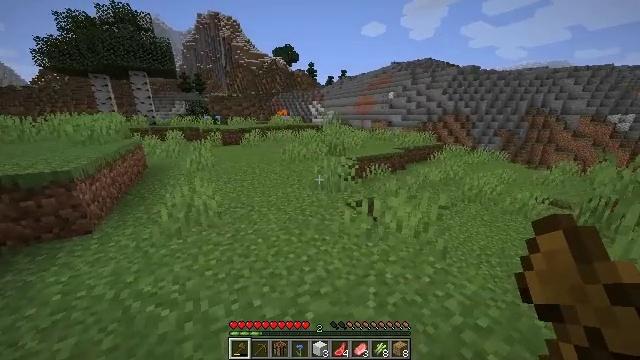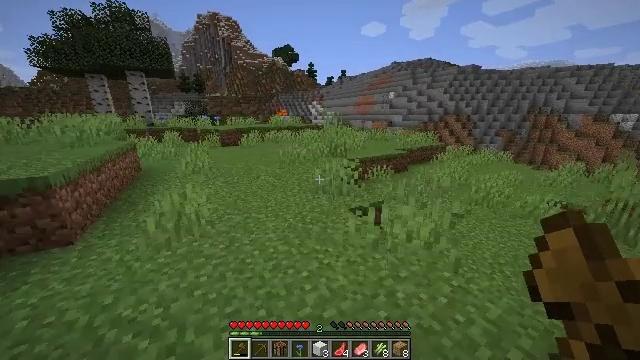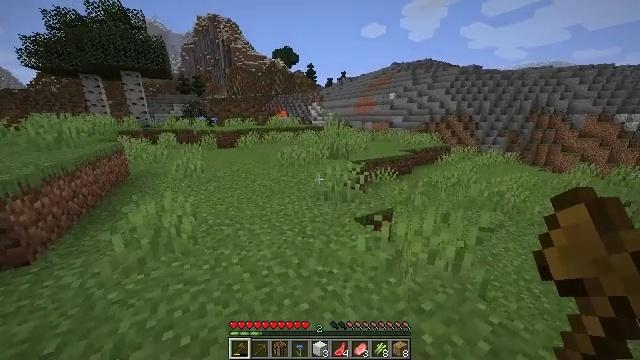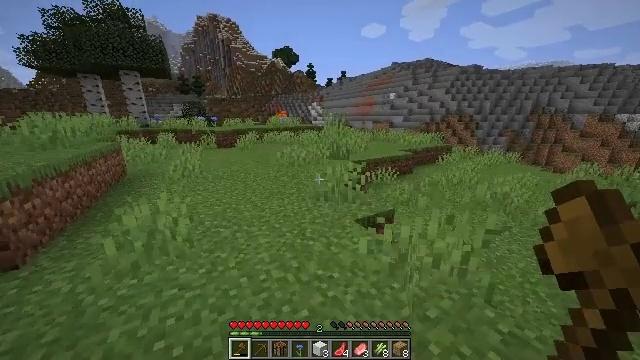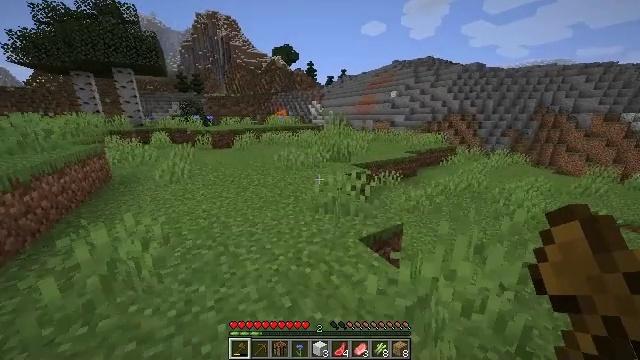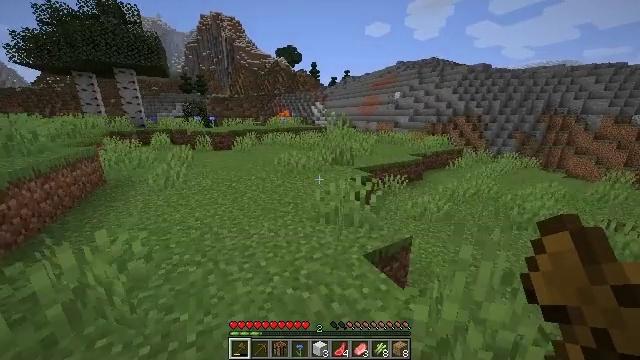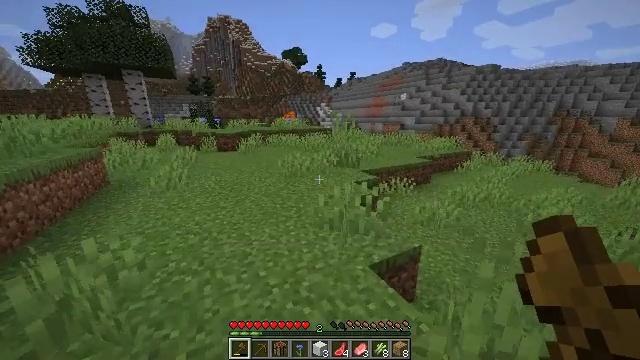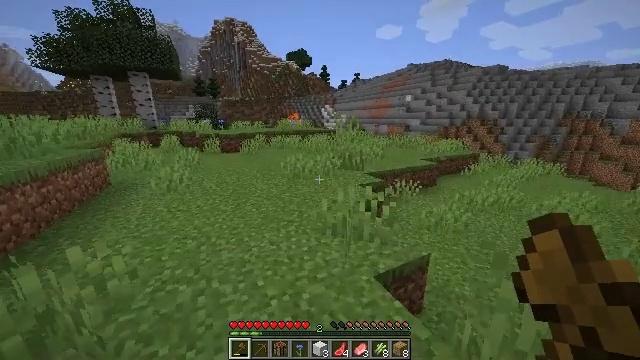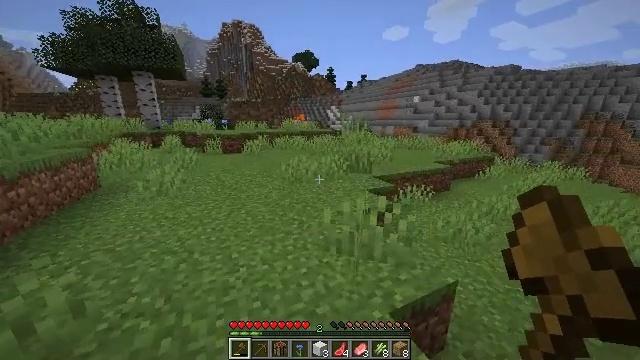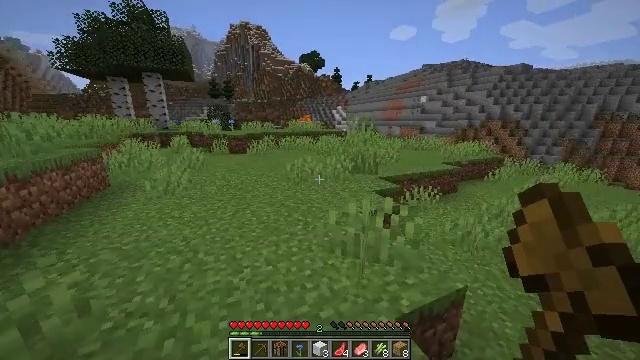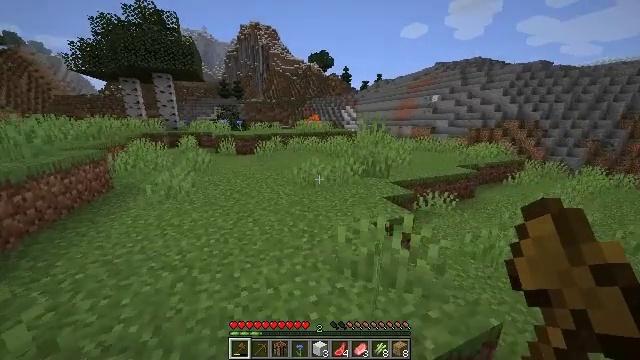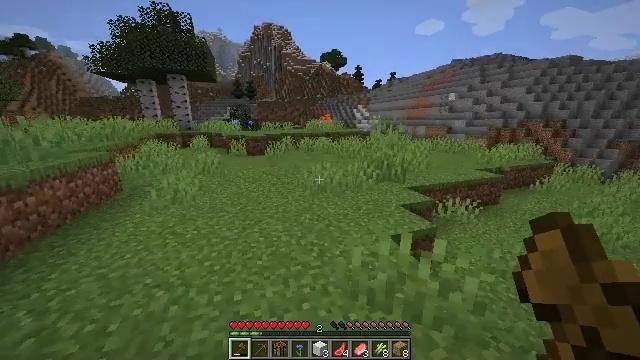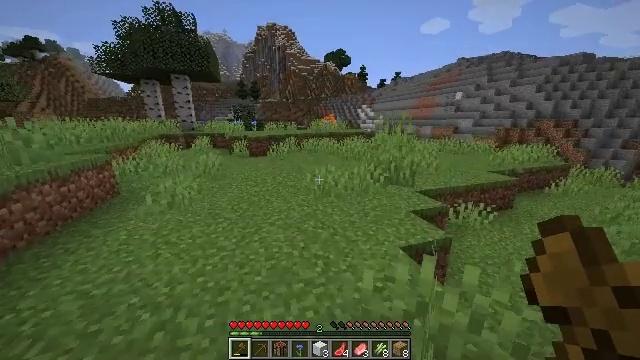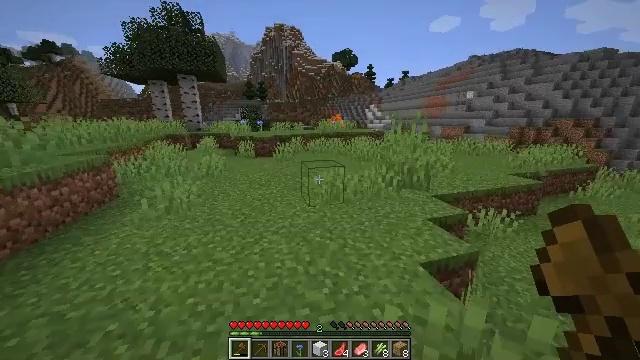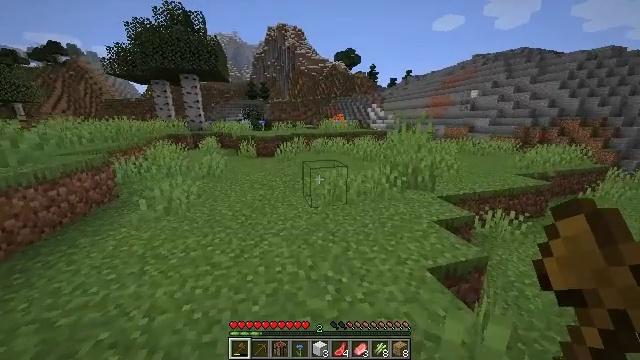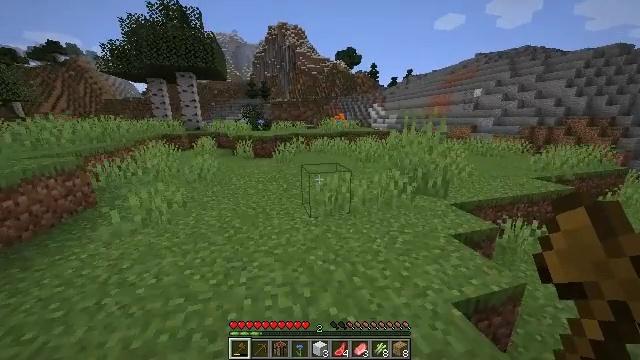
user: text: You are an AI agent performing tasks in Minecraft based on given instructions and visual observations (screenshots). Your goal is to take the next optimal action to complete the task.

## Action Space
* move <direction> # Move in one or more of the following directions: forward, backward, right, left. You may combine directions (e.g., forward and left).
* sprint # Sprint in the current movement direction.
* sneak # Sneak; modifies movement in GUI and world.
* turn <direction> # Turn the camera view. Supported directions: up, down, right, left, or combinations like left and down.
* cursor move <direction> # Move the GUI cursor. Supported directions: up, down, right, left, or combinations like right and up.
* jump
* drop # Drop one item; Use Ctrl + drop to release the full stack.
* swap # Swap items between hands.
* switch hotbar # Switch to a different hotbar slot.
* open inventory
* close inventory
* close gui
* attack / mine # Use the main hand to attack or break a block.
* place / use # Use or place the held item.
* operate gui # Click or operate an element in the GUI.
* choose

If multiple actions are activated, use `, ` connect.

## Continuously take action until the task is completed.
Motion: motion action
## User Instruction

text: Gather grass block for landscaping.
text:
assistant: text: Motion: move forward
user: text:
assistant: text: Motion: move forward
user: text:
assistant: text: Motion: move forward
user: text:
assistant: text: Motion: move forward
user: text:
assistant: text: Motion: move forward
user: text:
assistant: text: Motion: move forward, turn left
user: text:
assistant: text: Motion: move forward, turn left
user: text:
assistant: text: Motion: move forward, turn left
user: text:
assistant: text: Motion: move forward, turn left
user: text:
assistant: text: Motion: move forward, turn left
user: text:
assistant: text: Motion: move forward, turn left
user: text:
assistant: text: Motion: move forward, turn left
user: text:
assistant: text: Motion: move forward, turn left
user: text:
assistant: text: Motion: move forward
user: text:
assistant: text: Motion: move forward
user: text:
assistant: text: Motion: move forward
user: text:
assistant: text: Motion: move forward
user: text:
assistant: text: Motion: move forward
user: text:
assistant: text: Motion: move forward
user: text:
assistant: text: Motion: move forward
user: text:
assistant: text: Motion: move forward
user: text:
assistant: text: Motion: move forward
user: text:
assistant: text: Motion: move forward
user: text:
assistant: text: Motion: move forward
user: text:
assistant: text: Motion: move forward
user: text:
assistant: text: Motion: move forward
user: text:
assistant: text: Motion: move forward
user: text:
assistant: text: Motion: move forward
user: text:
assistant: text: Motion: move forward
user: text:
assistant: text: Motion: move forward